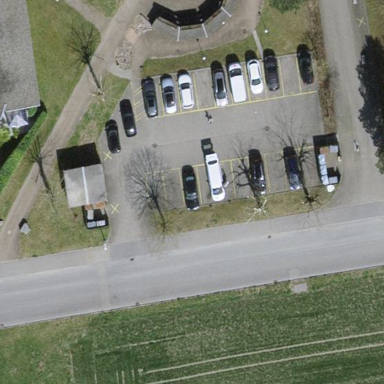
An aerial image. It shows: Parking area with asphalt surface.